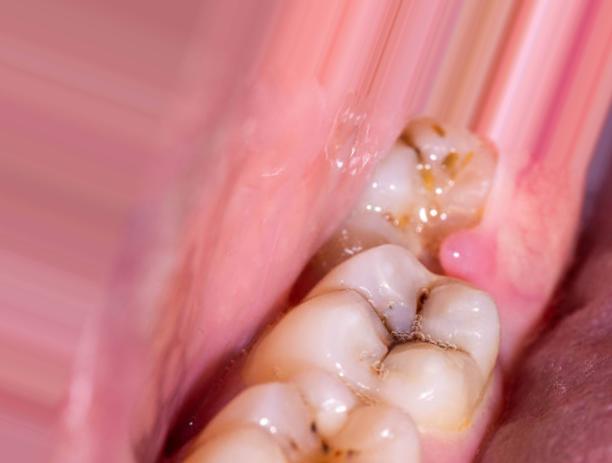
Condition: Caries